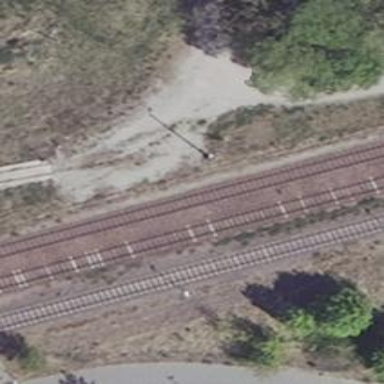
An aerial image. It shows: Unused railway yard.